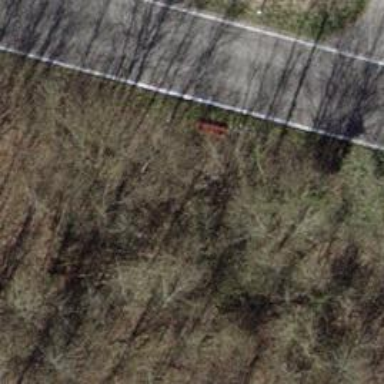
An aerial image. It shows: Red bench.